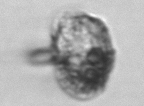
Label: Amylax